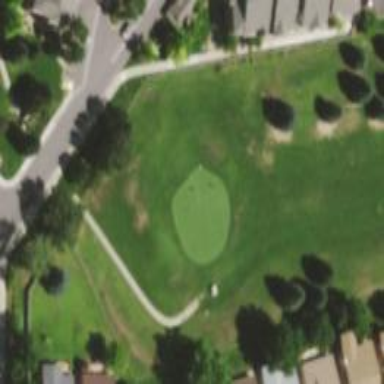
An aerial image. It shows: View of golf hole.